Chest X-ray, PA view. Patient: 54 years old, sex F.
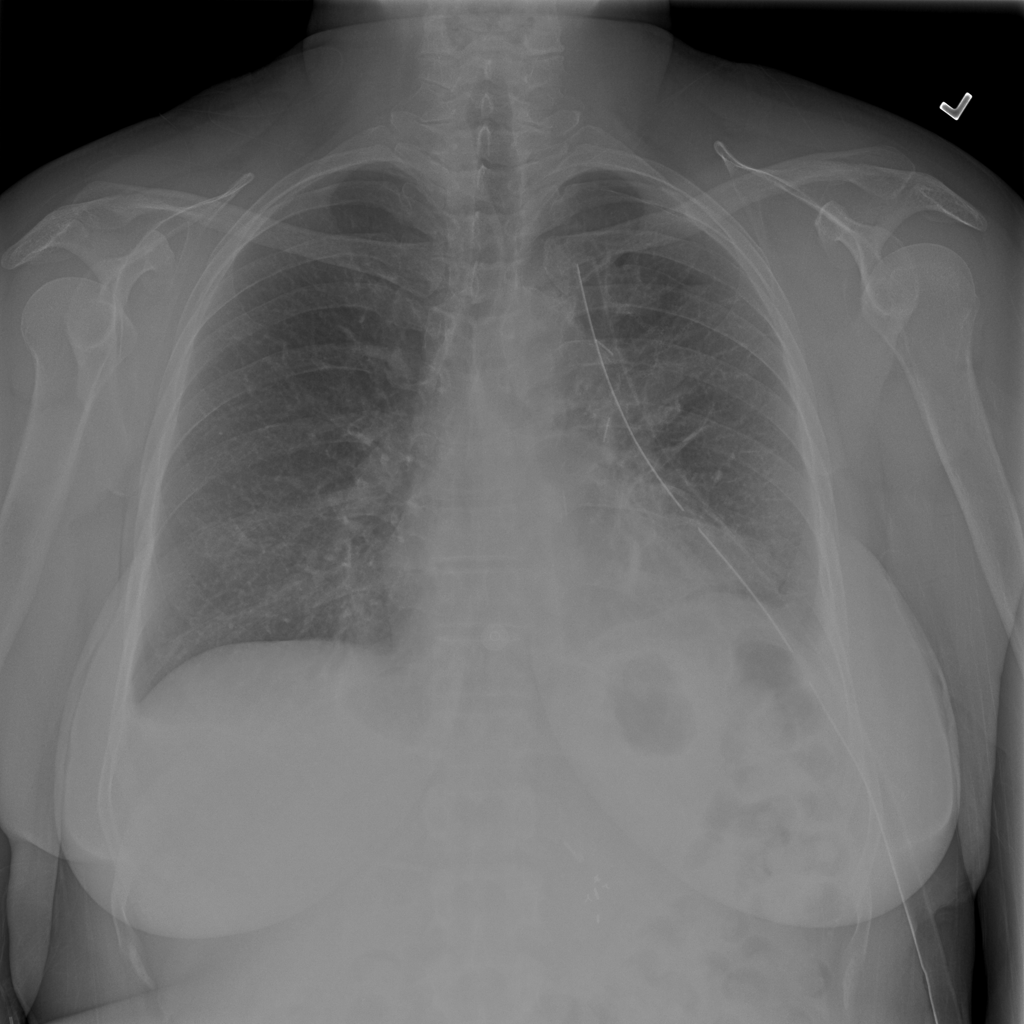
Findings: Pneumothorax